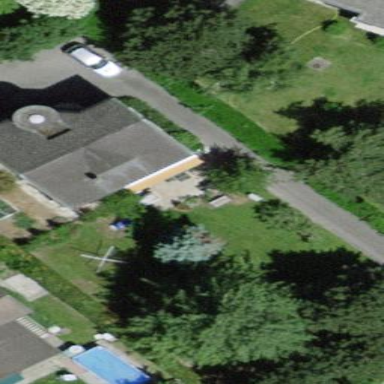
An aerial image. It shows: Detached building.